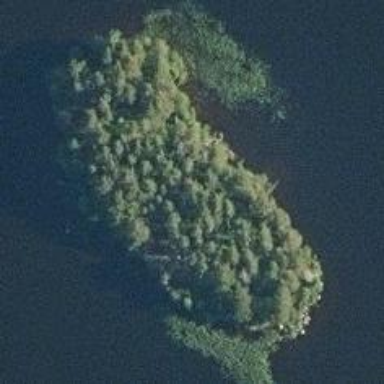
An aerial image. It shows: Islet covered with mixed woodland vegetation.